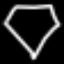
Label: diamond